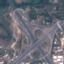
Label: Highway